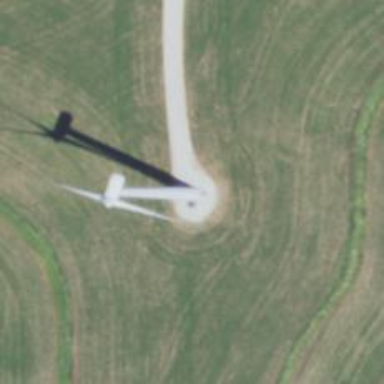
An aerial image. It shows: Wind generator with horizontal axis. The generator is wind turbine.